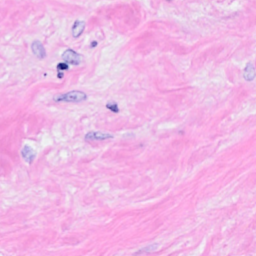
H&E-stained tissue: Breast